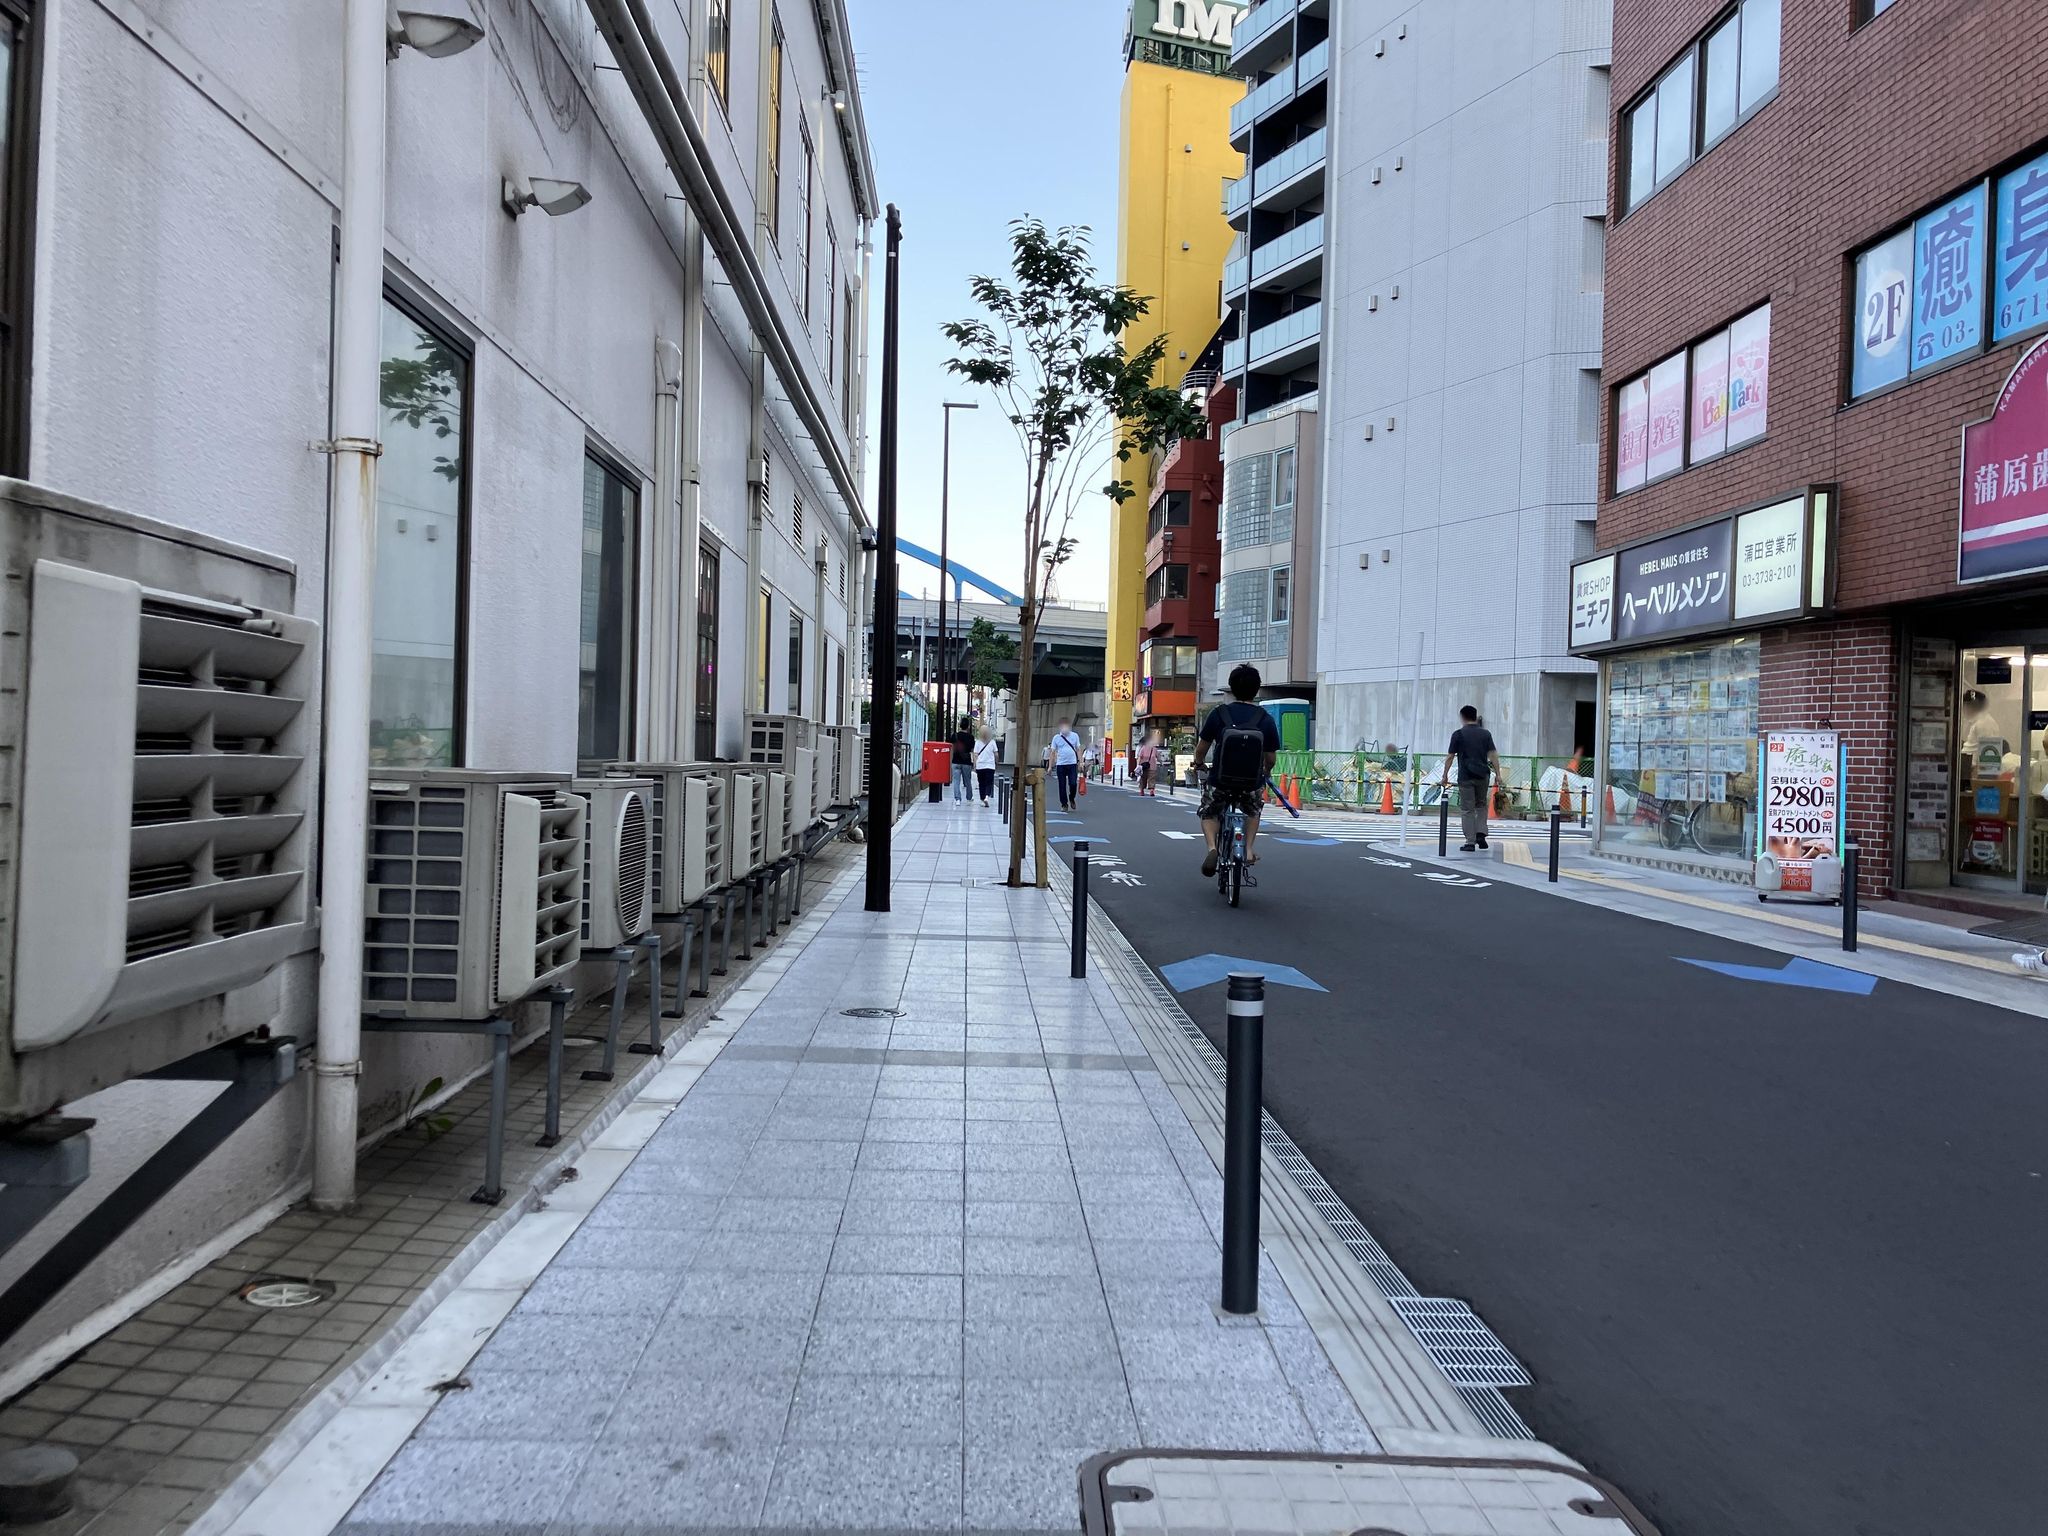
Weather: clear
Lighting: day
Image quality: good
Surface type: walking surface
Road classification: unclassified
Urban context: urban centre
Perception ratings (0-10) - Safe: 5.61, Lively: 8.65, Beautiful: 3, Boring: 1.15, Depressing: 3.47, Wealthy: 6.96